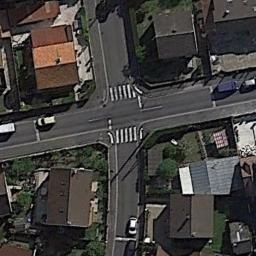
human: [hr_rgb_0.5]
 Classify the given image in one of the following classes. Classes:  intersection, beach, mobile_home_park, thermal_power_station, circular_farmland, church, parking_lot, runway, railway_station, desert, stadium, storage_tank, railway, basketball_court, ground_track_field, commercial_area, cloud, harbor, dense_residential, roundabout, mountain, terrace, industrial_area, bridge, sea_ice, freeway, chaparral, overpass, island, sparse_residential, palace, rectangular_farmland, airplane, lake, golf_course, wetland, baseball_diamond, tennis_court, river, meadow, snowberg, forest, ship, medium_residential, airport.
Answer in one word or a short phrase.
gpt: intersection